Brain MRI, t1w sequence, axial 2D slice.
Patient: age 43, sex F, weight 78 kg, height 1.78 m
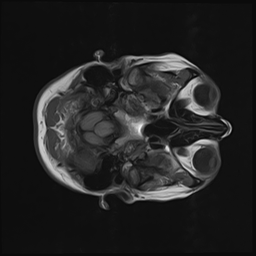